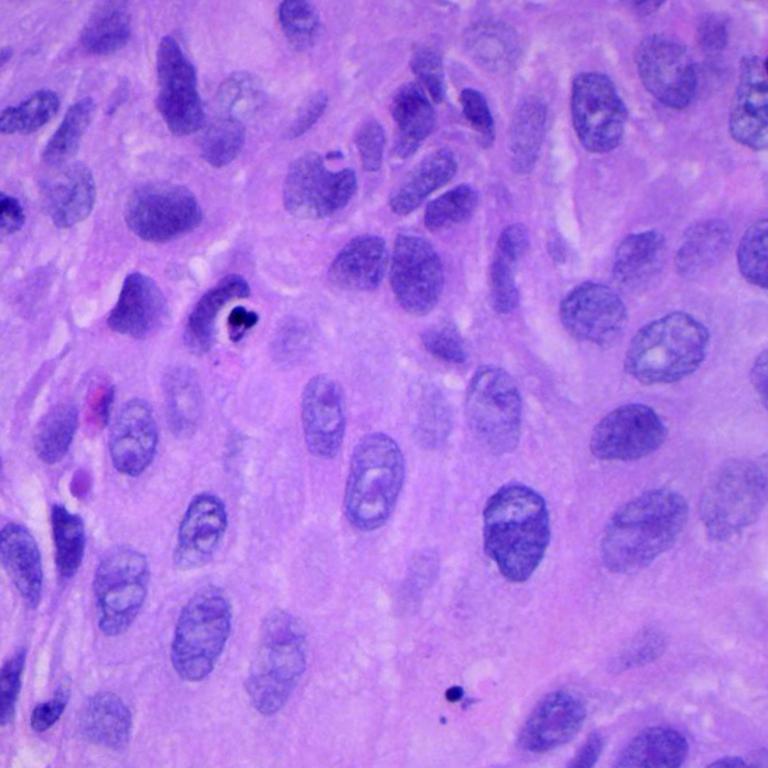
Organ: lung
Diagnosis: squamous carcinomas